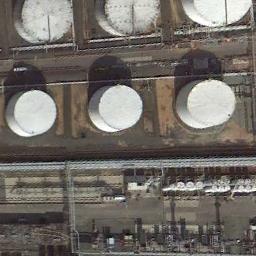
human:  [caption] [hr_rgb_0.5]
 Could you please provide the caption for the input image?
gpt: There are many neatly arranged large storage tanks and many cars in the factory .

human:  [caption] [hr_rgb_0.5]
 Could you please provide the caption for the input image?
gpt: There are two rows of storage tanks, One of which is larger than the others .

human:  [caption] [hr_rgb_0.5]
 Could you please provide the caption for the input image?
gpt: There are six white storage tanks on the bare land .

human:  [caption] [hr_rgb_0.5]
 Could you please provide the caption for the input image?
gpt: There are three storage tanks of equal size .

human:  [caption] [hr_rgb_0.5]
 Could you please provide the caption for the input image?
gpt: There are several white storage tanks .